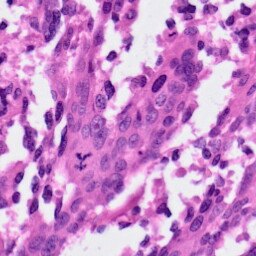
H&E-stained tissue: Ovarian